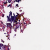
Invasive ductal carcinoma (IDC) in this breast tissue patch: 0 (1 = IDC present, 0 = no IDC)